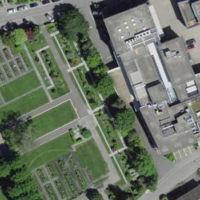
EUNIS habitat code: 53
Species observed at this site:
Cornus sanguinea